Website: apple
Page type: billing-address
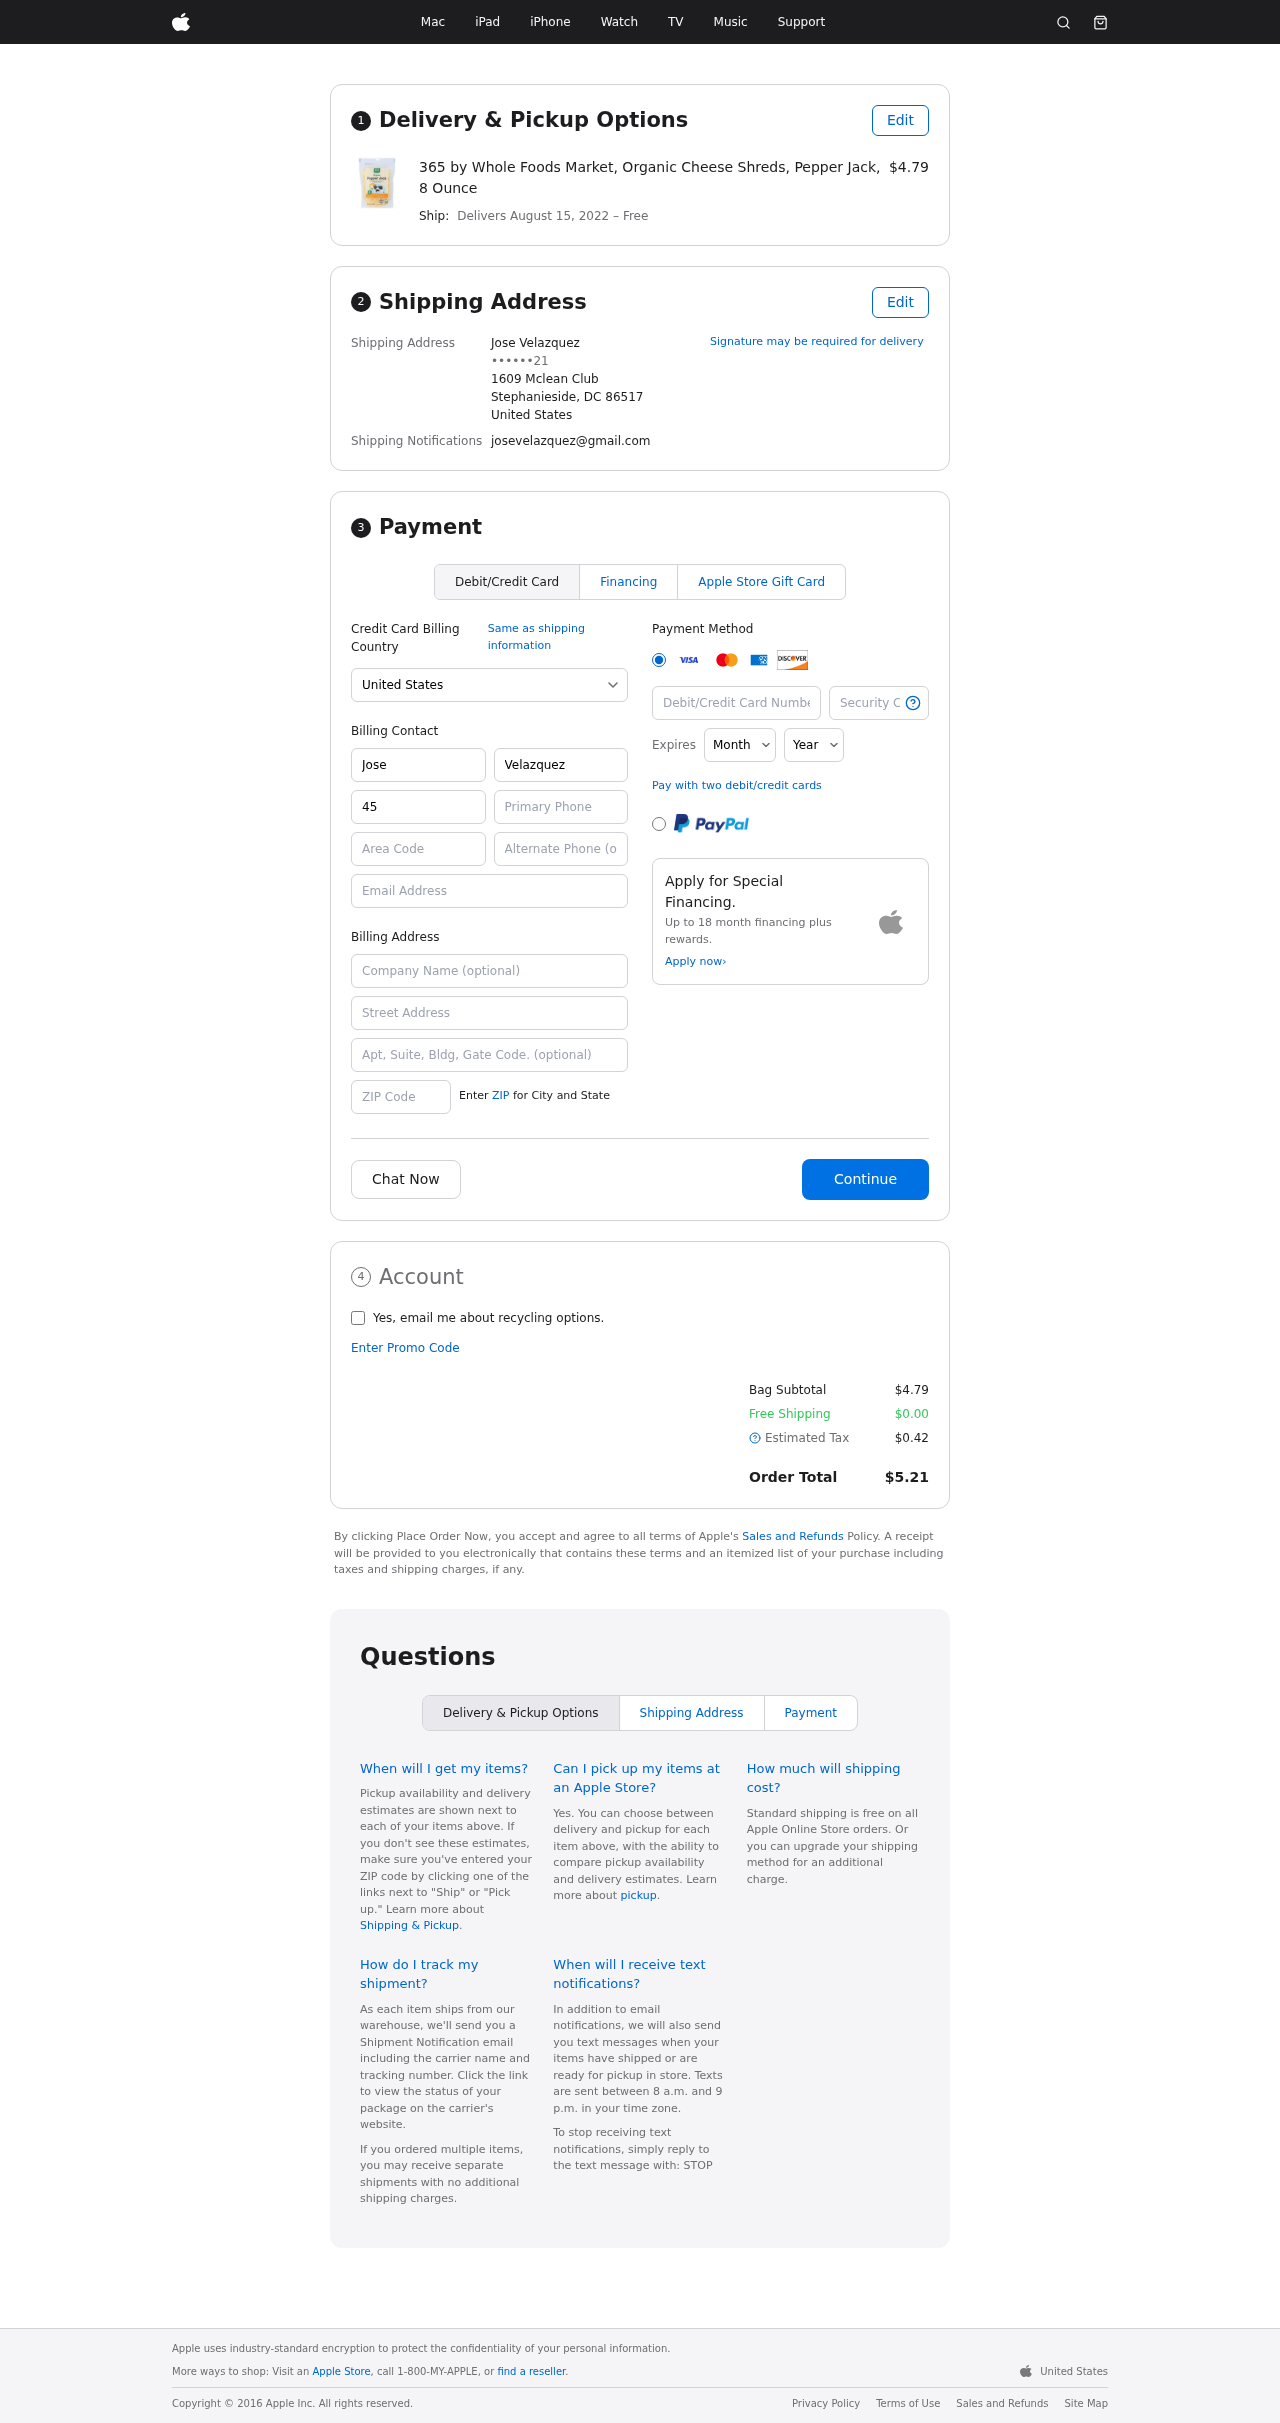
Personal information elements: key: PII_CARD_CVV
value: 449
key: PII_CARD_EXPIRY_MONTH
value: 01
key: PII_CARD_EXPIRY_YEAR
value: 27
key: PII_CARD_NUMBER
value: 4561 0653 7800 0976
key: PII_CITY_STATE_ZIP
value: Stephanieside, DC 86517
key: PII_COUNTRY
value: United States
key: PII_EMAIL
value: josevelazquez@gmail.com
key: PII_FULLNAME
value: Jose Velazquez
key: PII_STREET
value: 1609 Mclean Club
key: PII_PHONE_MASKED
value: ••••••21
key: PII_BILLING_FIRSTNAME
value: Jose
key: PII_BILLING_LASTNAME
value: Velazquez
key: PII_BILLING_PHONE_AREA
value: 450
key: PII_BILLING_PHONE
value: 4502099721
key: PII_BILLING_PHONE_ALT_AREA
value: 997
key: PII_BILLING_PHONE_ALT
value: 9973184532
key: PII_BILLING_EMAIL
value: josevelazquez@gmail.com
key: PII_BILLING_COMPANY
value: Stevenson-Martinez
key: PII_BILLING_STREET
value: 1609 Mclean Club
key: PII_BILLING_STREET2
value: Apt. 745
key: PII_BILLING_POSTCODE
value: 86517
Product elements: key: PRODUCT1_NAME
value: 365 by Whole Foods Market, Organic Cheese Shreds, Pepper Jack, 8 Ounce
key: PRODUCT1_PRICE
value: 4.79
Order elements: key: ORDER_DELIVERY_DATE
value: August 15, 2022
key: ORDER_SUBTOTAL
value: $4.79
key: ORDER_SHIPPING_COST
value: $0.00
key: ORDER_TAX
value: $0.42
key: ORDER_TOTAL
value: $5.21